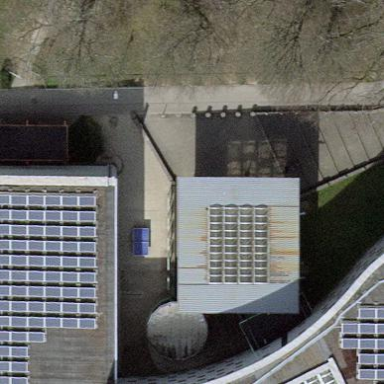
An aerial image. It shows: View of roof of building.